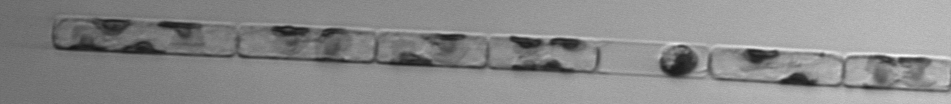
Label: Guinardia_delicatula_TAG_internal_parasite